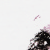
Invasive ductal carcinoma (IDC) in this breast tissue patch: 0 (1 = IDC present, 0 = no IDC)